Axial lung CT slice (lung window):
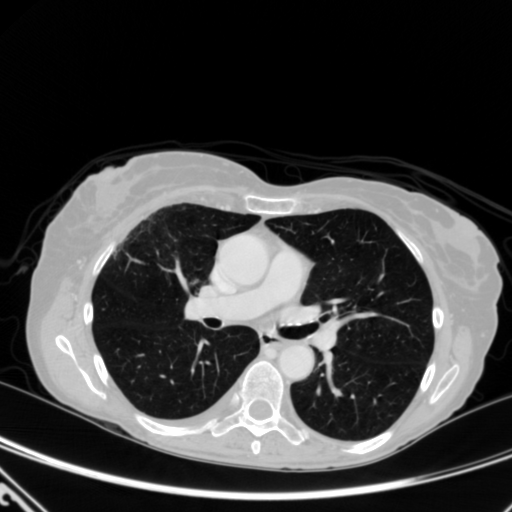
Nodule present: no